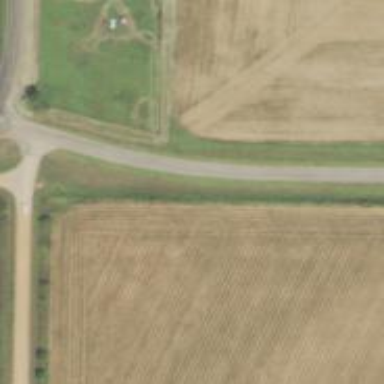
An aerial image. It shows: Tertiary road.